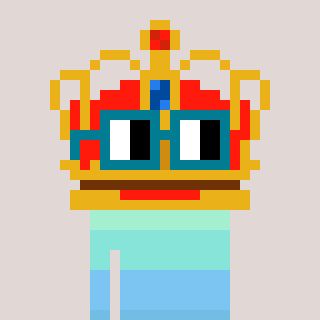
a pixel art character with square dark green glasses, a crown-shaped head and a orange-colored body on a warm background